Question: I'm trying to read the text from a popup window.

The title is always the same. I've managed to identify the hwnd and get the title with the code below, but I can't figure out how to read the contents.
'''
import time
import win32gui, win32con
windows = []
def _MyCallback( hwnd, extra ):
extra.append(hwnd)
win32gui.EnumWindows(_MyCallback, windows)
while True:
window = win32gui.GetForegroundWindow()
title = win32gui.GetWindowText(window)
if title == 'Errors occurred': print 'error window'
time.sleep(1)
'''
'''
import time
import win32gui
while True:
window = win32gui.GetForegroundWindow()
title = win32gui.GetWindowText(window)
if title == 'Errors occurred':
control = win32gui.FindWindowEx(window, 0, "static", None)
print 'text: ', win32gui.GetWindowText(control)
time.sleep(1)
'''
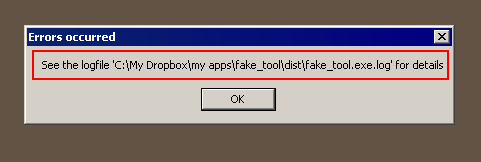
Answer: I don't have access to the framework or the error dialog you are using, so I can only say in general what you want.
You need the <URL>. I imagine this would be the line:
'''
control = win32gui.FindWindowEx(window, 0, "Static", 0)
'''
That returns the handle to the control, and you can then use GetWindowText on that to get the text.